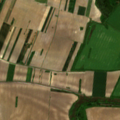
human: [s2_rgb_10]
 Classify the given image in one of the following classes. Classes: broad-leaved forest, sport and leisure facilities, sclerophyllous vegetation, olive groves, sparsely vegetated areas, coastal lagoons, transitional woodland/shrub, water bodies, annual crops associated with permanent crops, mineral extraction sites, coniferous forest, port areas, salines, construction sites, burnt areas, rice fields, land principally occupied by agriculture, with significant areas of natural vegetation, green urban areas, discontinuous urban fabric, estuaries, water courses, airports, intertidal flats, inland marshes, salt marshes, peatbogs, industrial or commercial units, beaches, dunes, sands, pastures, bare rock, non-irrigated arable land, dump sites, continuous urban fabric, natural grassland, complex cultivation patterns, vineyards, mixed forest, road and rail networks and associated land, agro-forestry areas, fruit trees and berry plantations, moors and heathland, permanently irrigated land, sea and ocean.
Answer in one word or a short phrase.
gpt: non-irrigated arable land, transitional woodland/shrub